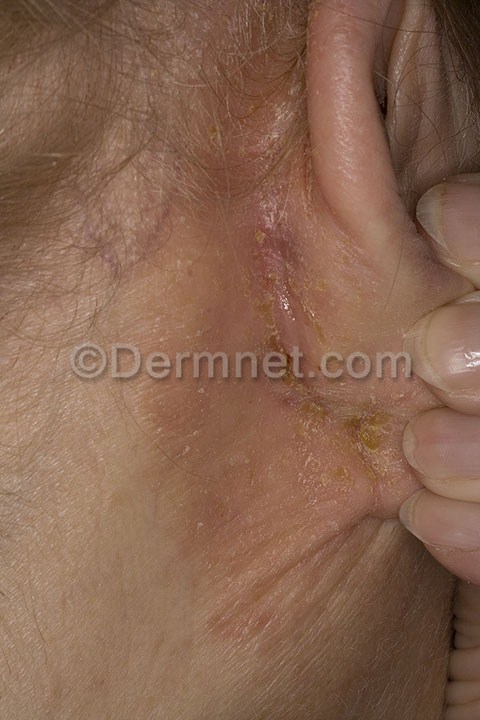
Disease: Psoriasis pictures Lichen Planus and related diseases